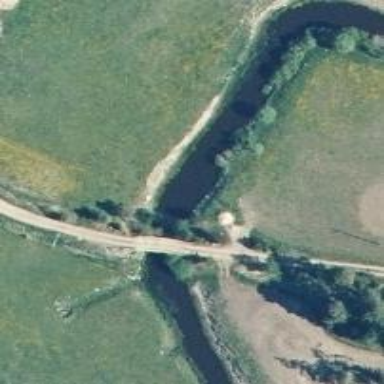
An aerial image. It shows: Track road with bridge.